Field crop: maize
Growth stage: 2
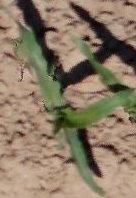
Species: maize